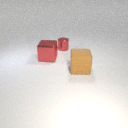
large red metal cube to the left of large brown rubber cube